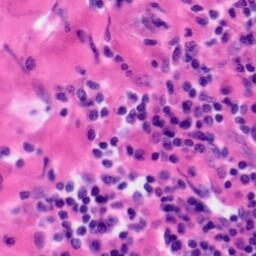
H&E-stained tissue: Tonsil